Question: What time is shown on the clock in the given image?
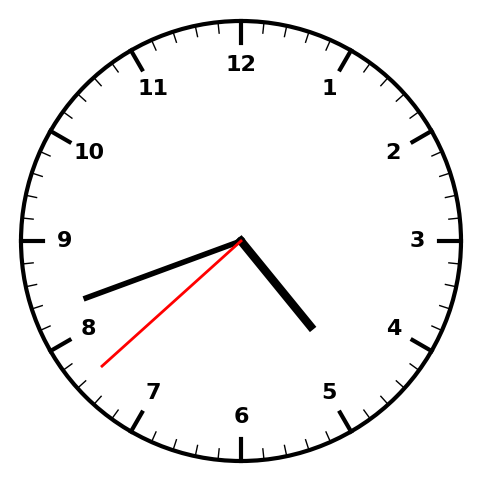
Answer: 04:41:38